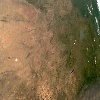
Label: land